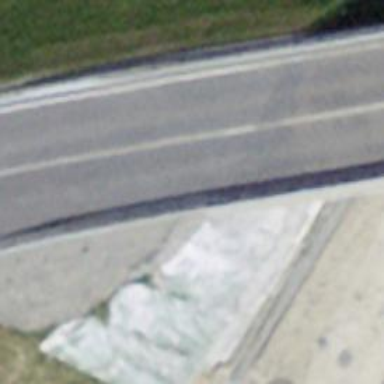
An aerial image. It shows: Bridge with asphalt surface. It is part of the trunk link highway.